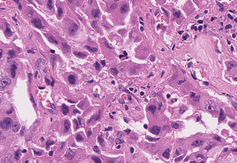
Tumor epithelial tissue: yes
Tumor-associated stroma tissue: yes
Normal tissue: no